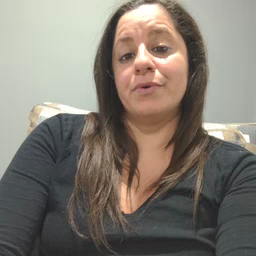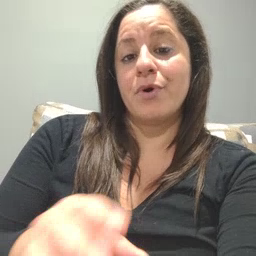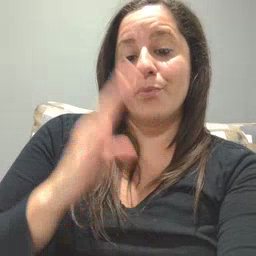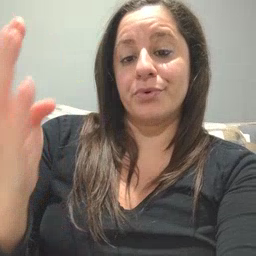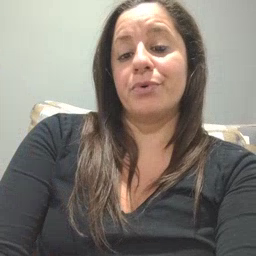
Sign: open